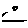
Label: moon